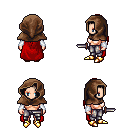
a pixel art fantasy rpg character, female body template, human, light skin, red cape, metal pants, red ponytail hairstyle, cloth hood, white cloth bracers, gold boots, dagger, four views (front, back, left, right), 2x2 character sprite sheet, small pixel art, hard edges, no anti-aliasing